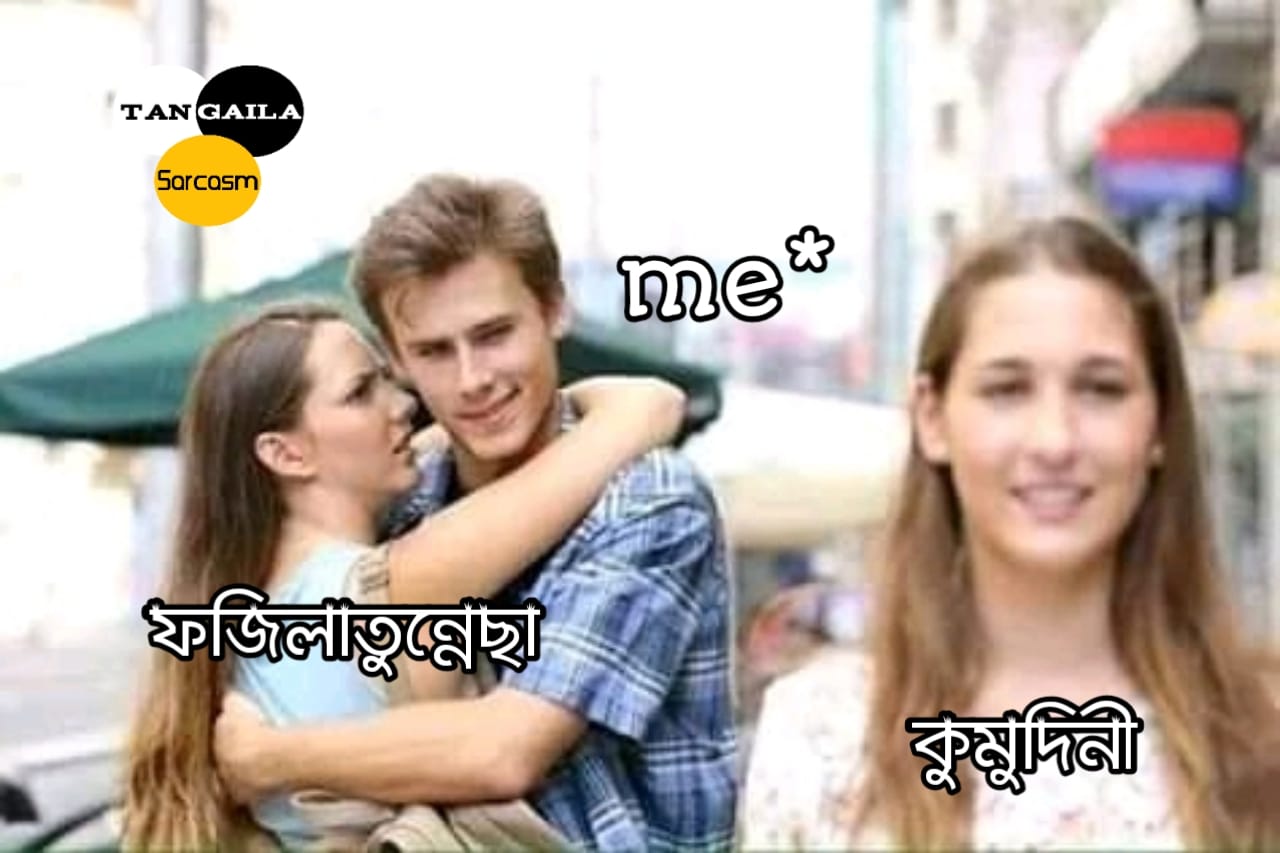
Caption:  me*   ফজিলাতুন্নেছা   কুমুদিনী
Label: non-hate